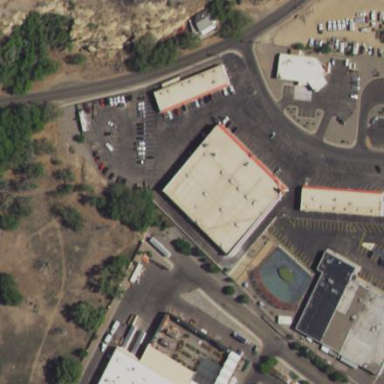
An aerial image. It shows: Building used as car repair shop.